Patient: sex F, age 68
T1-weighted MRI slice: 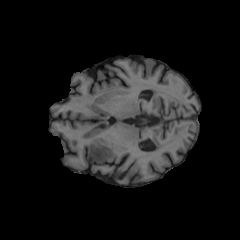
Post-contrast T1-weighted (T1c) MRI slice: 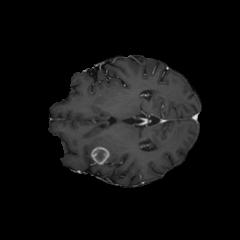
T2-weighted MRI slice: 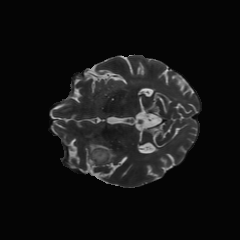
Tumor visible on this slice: yes
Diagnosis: Glioblastoma, IDH-wildtype
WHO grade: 4